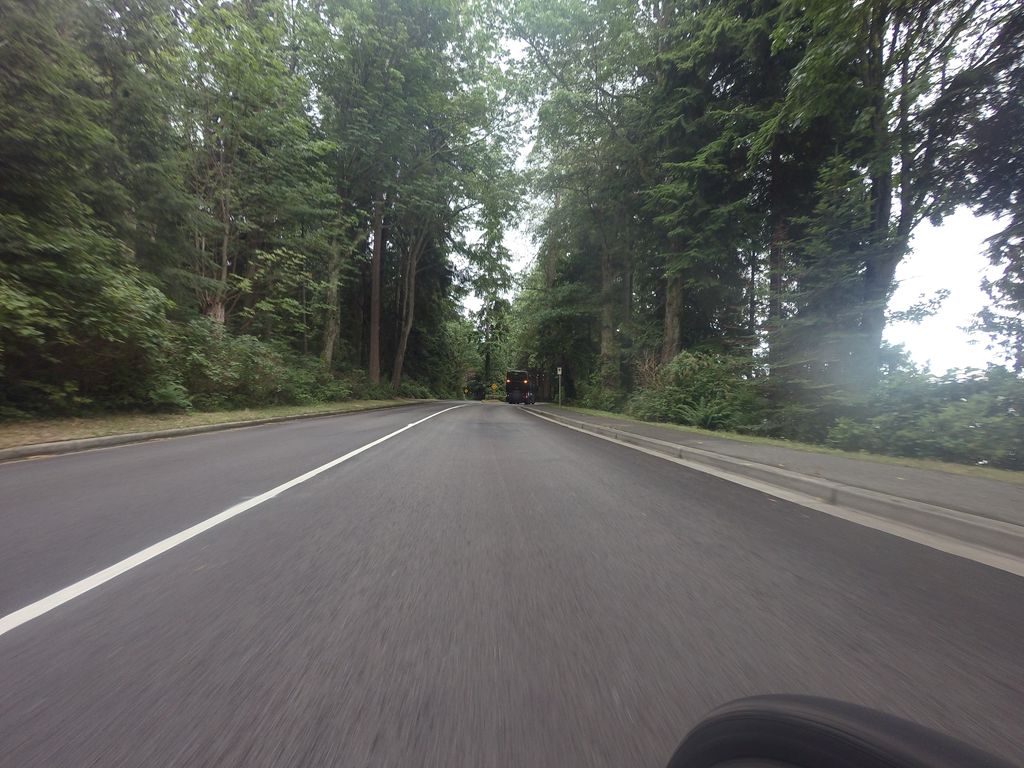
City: vancouver